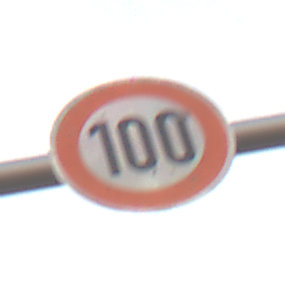
Verkehrszeichen: Geschwindigkeit100
Umgebung: Outdoor, Nature
Tageszeit: SunriseSunset
Wetter: PartlyCloudy
Licht: Natural
Jahreszeit: NotSpecified
Kontrast: LowContrast